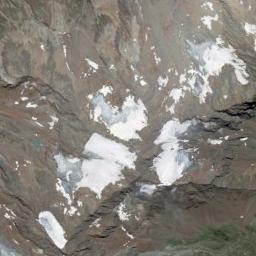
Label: snowberg